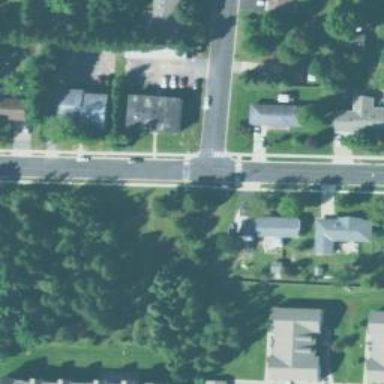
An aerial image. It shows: Footway.